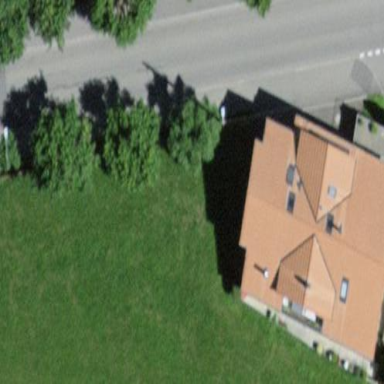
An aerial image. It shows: Residential building.